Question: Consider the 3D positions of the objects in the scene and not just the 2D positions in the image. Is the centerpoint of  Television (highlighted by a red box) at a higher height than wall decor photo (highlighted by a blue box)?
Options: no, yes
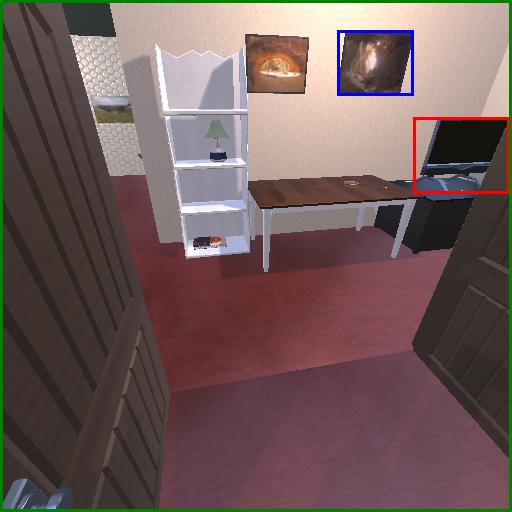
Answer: no